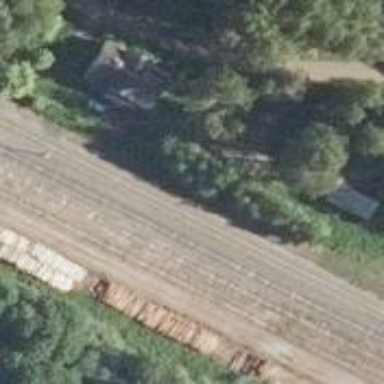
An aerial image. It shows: Site related to the railway.